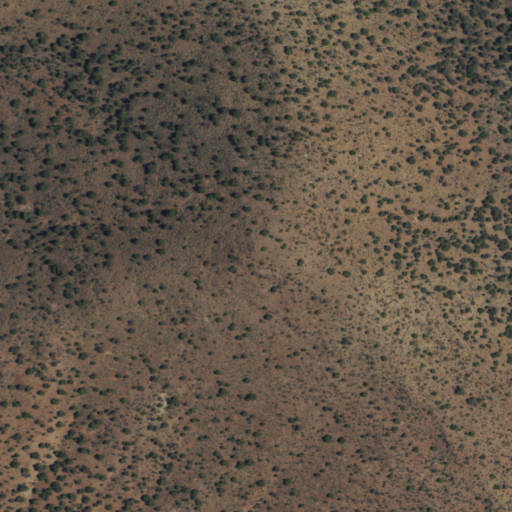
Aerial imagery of mountain in Nevada named Little Mountain containing shrub and evergreen forest